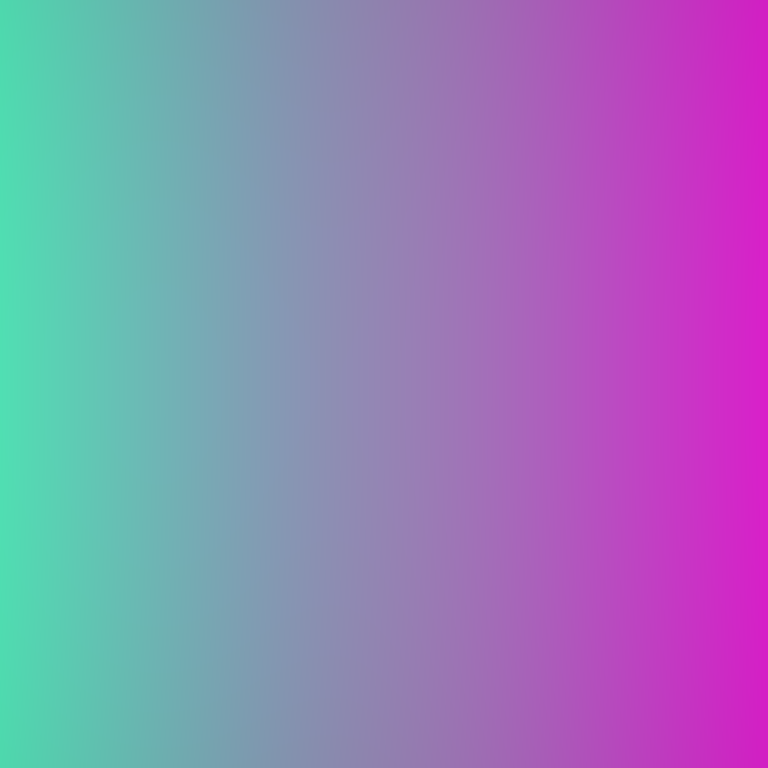
Abstract light effect, smooth gradient from teal to magenta, calm atmosphere, soft blend, no room, no furniture, no objects.